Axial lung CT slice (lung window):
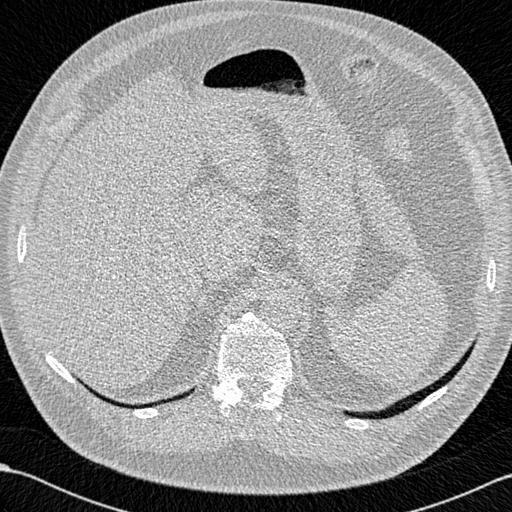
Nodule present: no